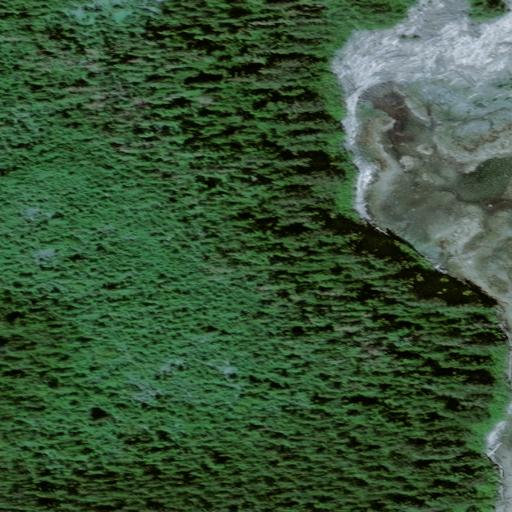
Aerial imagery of island in Alaska named Kah Sheets Island containing only unknown